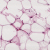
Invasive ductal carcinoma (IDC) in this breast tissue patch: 0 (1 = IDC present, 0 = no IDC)